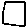
Label: square